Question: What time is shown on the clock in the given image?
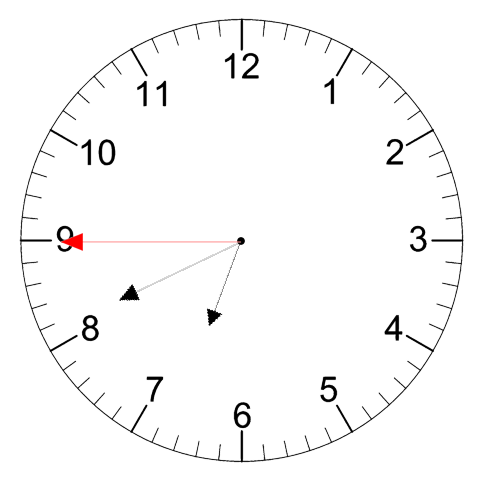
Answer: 06:40:45